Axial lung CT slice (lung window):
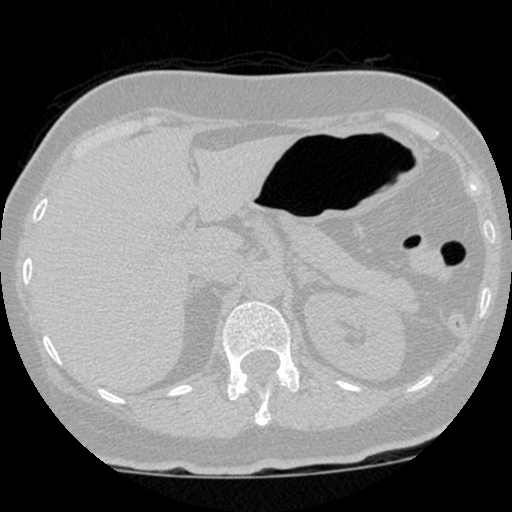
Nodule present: no